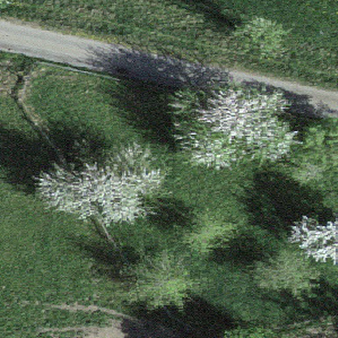
Label: other